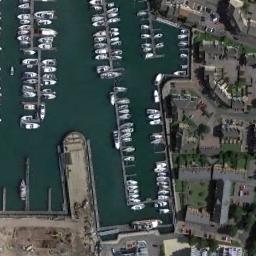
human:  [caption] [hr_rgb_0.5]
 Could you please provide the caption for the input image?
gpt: There are many buildings beside the harbor .

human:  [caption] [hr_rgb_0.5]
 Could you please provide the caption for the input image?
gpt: The harbor with lots of neatly docked boats is next to a residential area .

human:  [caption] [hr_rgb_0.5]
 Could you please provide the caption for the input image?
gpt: There are many ships in the harbor .

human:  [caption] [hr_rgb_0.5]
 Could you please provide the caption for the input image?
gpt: Many ships moored neatly on the sea next to the harbor next to the building .

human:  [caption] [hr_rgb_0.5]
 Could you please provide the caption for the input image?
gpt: There are many buildings around the harbor with many ships .